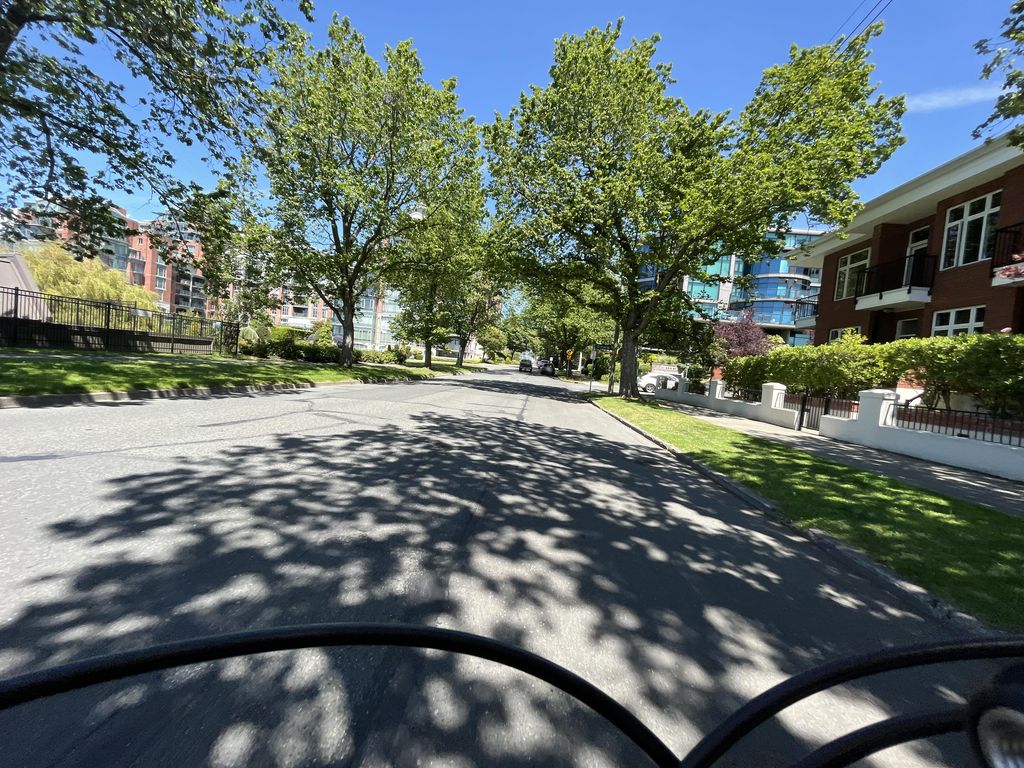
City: victoria